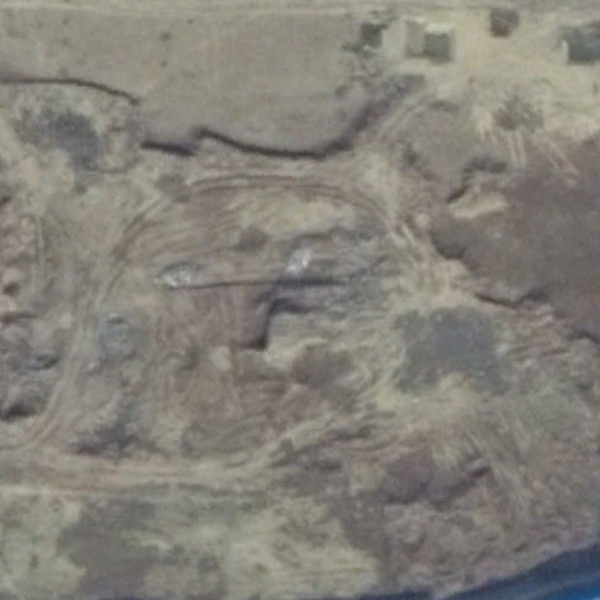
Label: BareLand